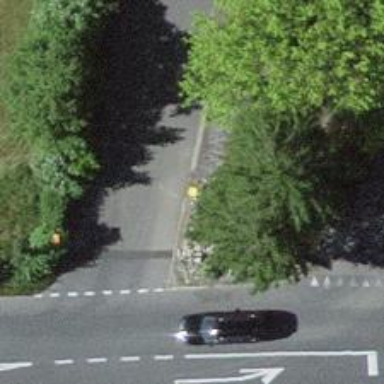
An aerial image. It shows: Post box is visible.